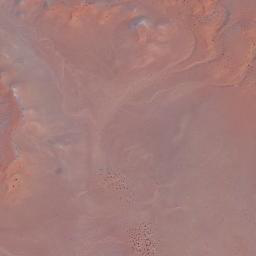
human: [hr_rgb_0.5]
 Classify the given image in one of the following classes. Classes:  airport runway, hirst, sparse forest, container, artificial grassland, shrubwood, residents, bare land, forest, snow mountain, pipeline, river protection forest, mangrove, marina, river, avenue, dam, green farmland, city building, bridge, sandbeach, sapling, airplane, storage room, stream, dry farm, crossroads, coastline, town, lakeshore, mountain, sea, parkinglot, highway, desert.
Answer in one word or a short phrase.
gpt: desert